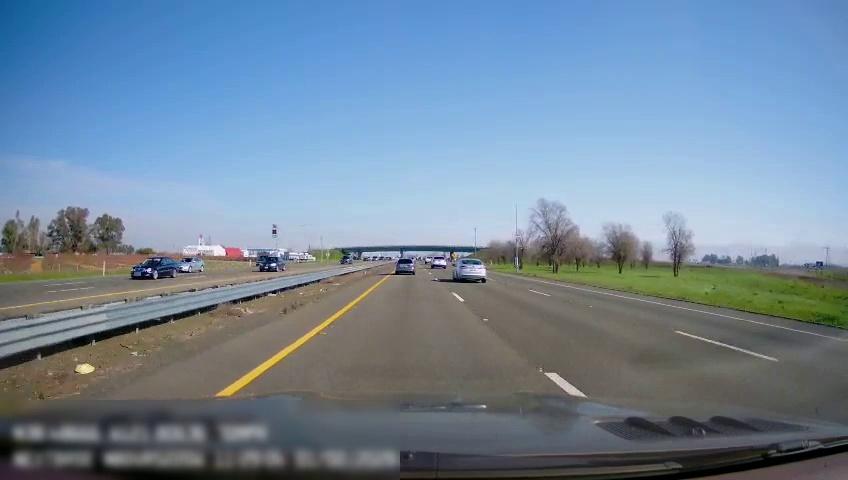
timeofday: Day
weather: Sunny
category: Drivable Space
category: Drivable Space
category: Vehicles | SUV
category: Vehicles | Car
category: Vehicles | SUV
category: Vehicles | Truck
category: Vehicles | SUV
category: Vehicles | SUV
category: Vehicles | SUV
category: Vehicles | SUV
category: Lanes | Current Lane
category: Lanes | Current Lane
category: Lanes | Alternate Lane
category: Lanes | Alternate Lane
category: Lanes | Opposite Lane
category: Lanes | Opposite Lane
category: Lanes | Opposite Lane